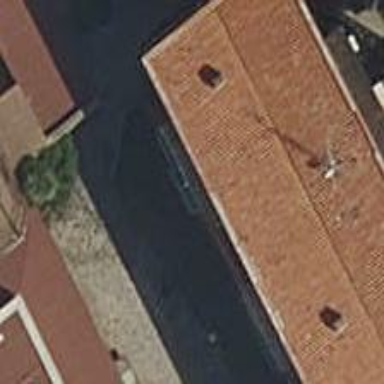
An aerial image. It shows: Gabled roof apartments building.